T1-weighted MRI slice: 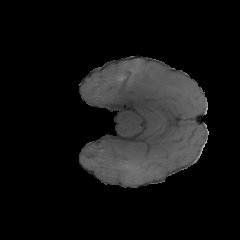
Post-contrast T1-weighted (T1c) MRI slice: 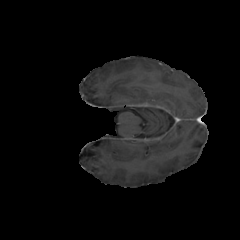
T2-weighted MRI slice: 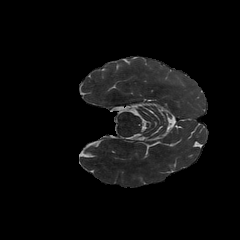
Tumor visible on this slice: no